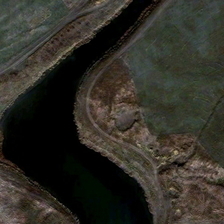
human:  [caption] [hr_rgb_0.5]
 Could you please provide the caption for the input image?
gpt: a black river flows through a large area .

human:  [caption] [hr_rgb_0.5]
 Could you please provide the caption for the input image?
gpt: green land and loess area are on the coast .

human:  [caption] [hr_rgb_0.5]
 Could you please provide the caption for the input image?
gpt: many trees and meadows are in two sides of a black curved river .

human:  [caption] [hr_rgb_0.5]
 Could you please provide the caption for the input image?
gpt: many trees and meadows are in two sides of a black curved river .

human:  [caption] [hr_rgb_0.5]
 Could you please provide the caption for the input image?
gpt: a black river flows through a large area .